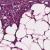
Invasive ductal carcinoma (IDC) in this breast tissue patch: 1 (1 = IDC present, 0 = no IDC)